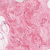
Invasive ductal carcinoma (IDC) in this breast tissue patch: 0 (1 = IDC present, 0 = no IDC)